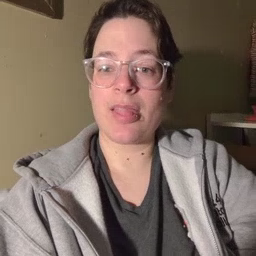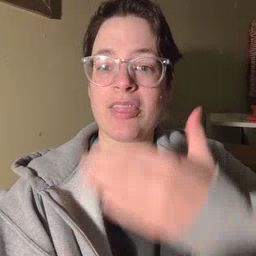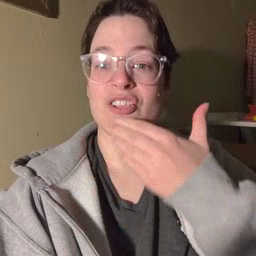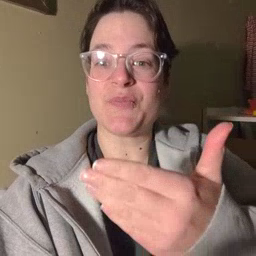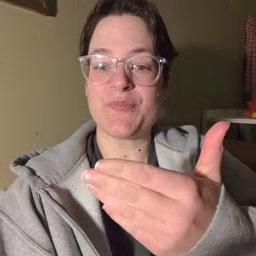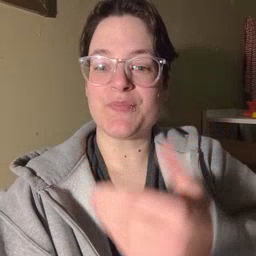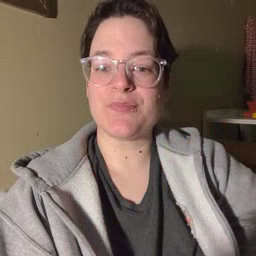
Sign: thankyou